Question: I have the following
'''
public decimal? Price {get;set;}
'''
When I enter 3000.00 in to the textbox on the view (textbox below)
'''
<div class="form-group">
<label class="col-lg-3 control-label no-padding-right">Price</label>
<div class="col-lg-5">
@Html.ValidationMessageFor(m => m.Price)
<div class="input-group">
<span class="input-group-addon">PS</span>
@Html.TextBoxFor(m => m.Price, new { @class = "form-control", type = "text", id = "txtPrice", onkeypress = "return isNumberKey(event)" })
</div>
</div>
<label class="col-lg-4 control-label" style="text-align: left">Decimal format</label>
'''
So it would look like this

It saves in the database as 3000.00 which is expected, but when I return back to the view to edit it the value in the textbox is 3000.0000
I have tried some of the solutions on here
<URL>
I think the issue I have is the field on the view is of type decimal not a string, so I'm uncertain on how to format this decimal to remove the trailing zeros so it looks like picture above
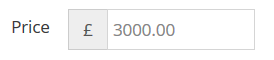
Answer: You need to use the oveload of 'TextBoxFor' that accepts a format string
'''
@Html.TextBoxFor(m => m.Price, "{0:0.00}", new { @class = "form-control", type = "text", id = "txtPrice", onkeypress = "return isNumberKey(event)"})
'''
Side notes:
1. Remove type="text". The html helper already adds this for you (add is there a reason why you dont just use the default id rendered by the helper, which would be id="Price"?).
2. Use Unobtrusive Javascript rather that polluting your markup with behavior - e.g. $('#txtPrice').keypress(...